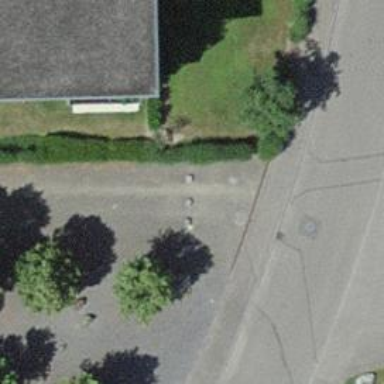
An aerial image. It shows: Bollard barrier.